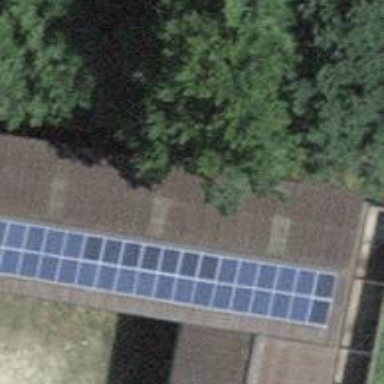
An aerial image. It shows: Solar power generator utilizing photovoltaic technology with solar photovoltaic panels.